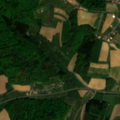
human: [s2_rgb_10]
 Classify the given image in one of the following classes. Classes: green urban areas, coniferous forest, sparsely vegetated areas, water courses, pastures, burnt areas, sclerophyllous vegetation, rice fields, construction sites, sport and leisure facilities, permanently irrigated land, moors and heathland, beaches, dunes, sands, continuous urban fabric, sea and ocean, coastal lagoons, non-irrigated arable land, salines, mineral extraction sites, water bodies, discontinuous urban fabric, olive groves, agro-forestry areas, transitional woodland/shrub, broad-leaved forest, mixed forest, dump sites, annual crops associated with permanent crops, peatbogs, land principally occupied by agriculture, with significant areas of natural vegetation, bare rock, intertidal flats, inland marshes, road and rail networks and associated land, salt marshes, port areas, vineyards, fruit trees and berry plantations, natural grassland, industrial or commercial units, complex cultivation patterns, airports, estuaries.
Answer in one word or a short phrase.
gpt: non-irrigated arable land, complex cultivation patterns, land principally occupied by agriculture, with significant areas of natural vegetation, broad-leaved forest